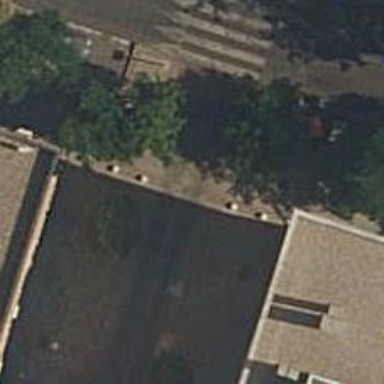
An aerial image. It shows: Bollard.